Question: I have an app which calculates RSSI from a data of SignalStrength object. On Nexus 5 (Android 4.4.2) in LTE network ASU level differs from the value in System Settings. So RSSI differs too.
Here is a screenshot with Toast message made by the app:

I am getting ASU like this:
'''
if (isLte) {
String[] parts = signalStrength.toString().split(" ");
int asu = Byte.parseByte(parts[8]);
}
'''
Should I use PhoneStateListener's <URL>
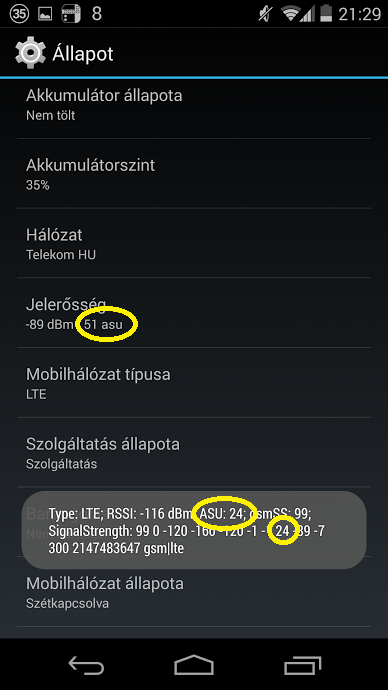
Answer: Well, the answer was easy: Settings displays RSRP, not RSSI. RSRP is stored in parts[9] of the array in the code above.